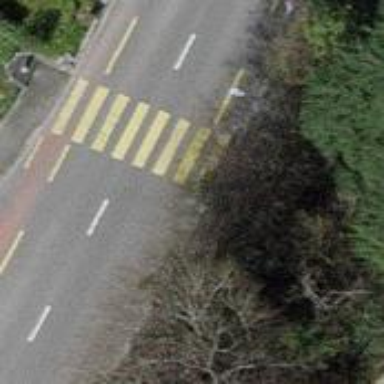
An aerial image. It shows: Bus stop with platform for public transport.